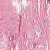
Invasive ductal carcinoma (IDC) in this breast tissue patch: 0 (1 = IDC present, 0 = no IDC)